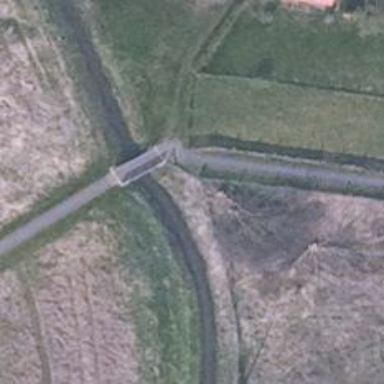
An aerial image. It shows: Path crossing over beam bridge.